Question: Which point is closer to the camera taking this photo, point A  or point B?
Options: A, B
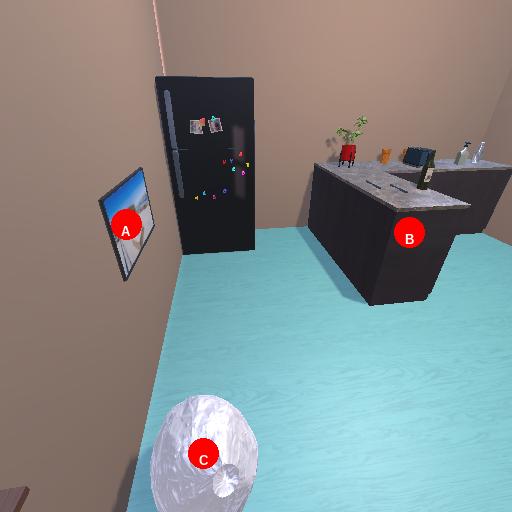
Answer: A